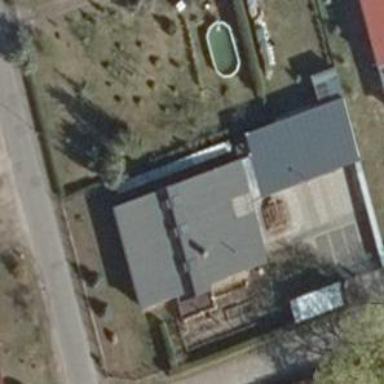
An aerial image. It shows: Part of building.